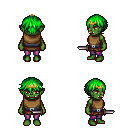
a pixel art fantasy rpg character, female body template, orc, green skin, leather chest armor, magenta pants, green short bangs hairstyle, gold tiara, dagger, four views (front, back, left, right), 2x2 character sprite sheet, small pixel art, hard edges, no anti-aliasing